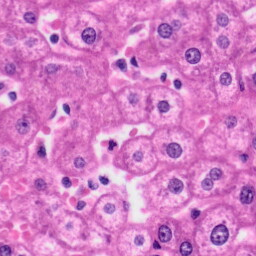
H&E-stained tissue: Liver